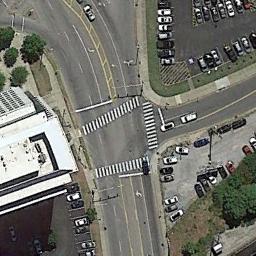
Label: intersection